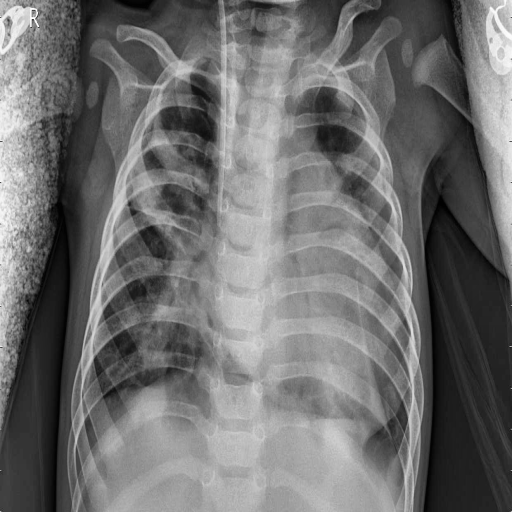
Finding: PNEUMONIA